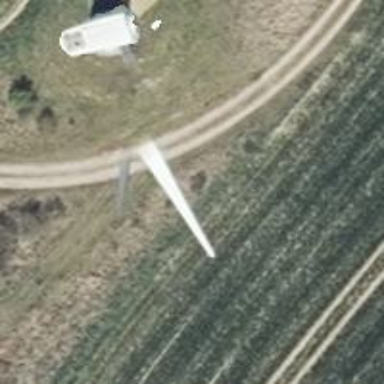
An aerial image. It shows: Wind generator powered by wind. The generator type is horizontal axis and it uses wind turbines.